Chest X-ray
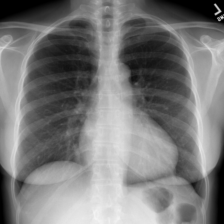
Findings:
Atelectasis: negative
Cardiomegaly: negative
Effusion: negative
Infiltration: negative
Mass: negative
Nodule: negative
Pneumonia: negative
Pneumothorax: negative
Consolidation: negative
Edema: negative
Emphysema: negative
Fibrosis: negative
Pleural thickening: negative
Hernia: negative